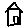
Label: house